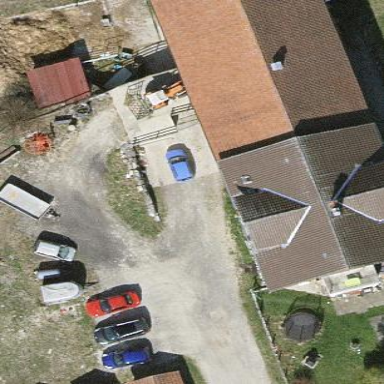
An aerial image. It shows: Gabled roof on farm auxiliary building.